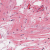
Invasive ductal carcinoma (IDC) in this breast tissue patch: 0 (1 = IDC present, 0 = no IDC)